Interaction volume radius: 5 \u00c5
Interaction volume height: 20 \u00c5
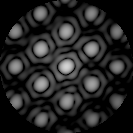
Disorder parameter: 0.1022